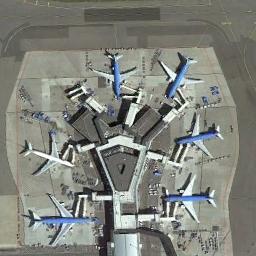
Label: airplane